Aerial crown-view tile of a tropical tree (Barro Colorado Island, Panama), acquired 20240611:
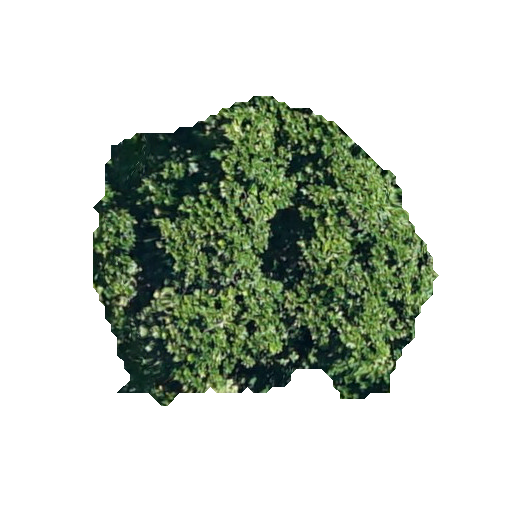
Species: Anacardium excelsum
GBIF accepted scientific name: Anacardium excelsum
Crown area: 124.305 m²